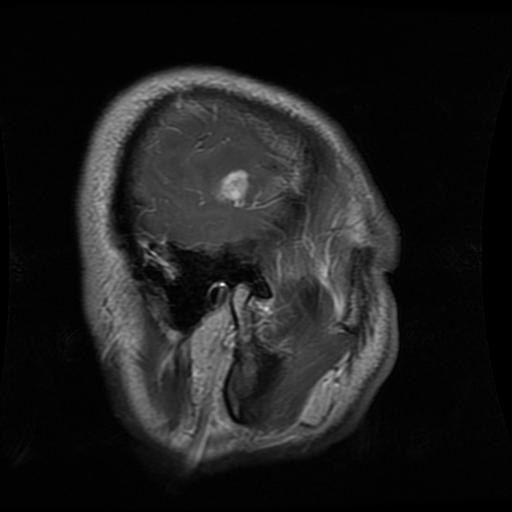
Label: glioma